Field crop: tomato
Growth stage: 2
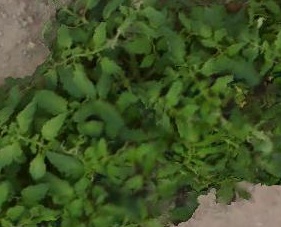
Species: tomato